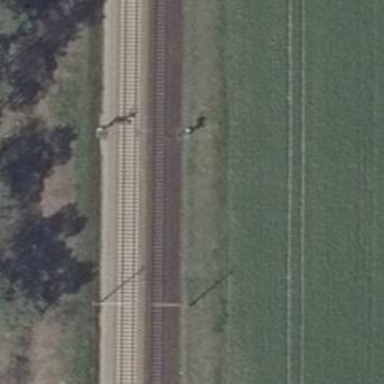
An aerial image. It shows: Railway signal.